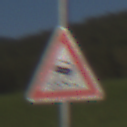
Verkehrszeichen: SchleuderOderRutschgefahr
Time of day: MorningAfternoon
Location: Outdoor (Nature)
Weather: PartlyCloudy
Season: NotSpecified
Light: Natural